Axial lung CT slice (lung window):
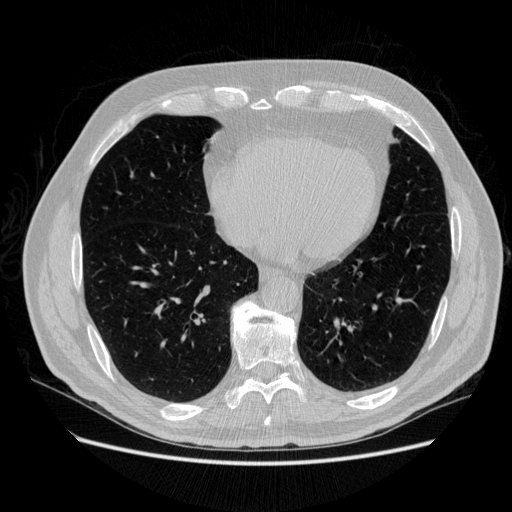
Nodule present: no